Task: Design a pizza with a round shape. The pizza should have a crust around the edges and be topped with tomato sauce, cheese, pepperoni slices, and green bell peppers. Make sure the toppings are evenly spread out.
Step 320:
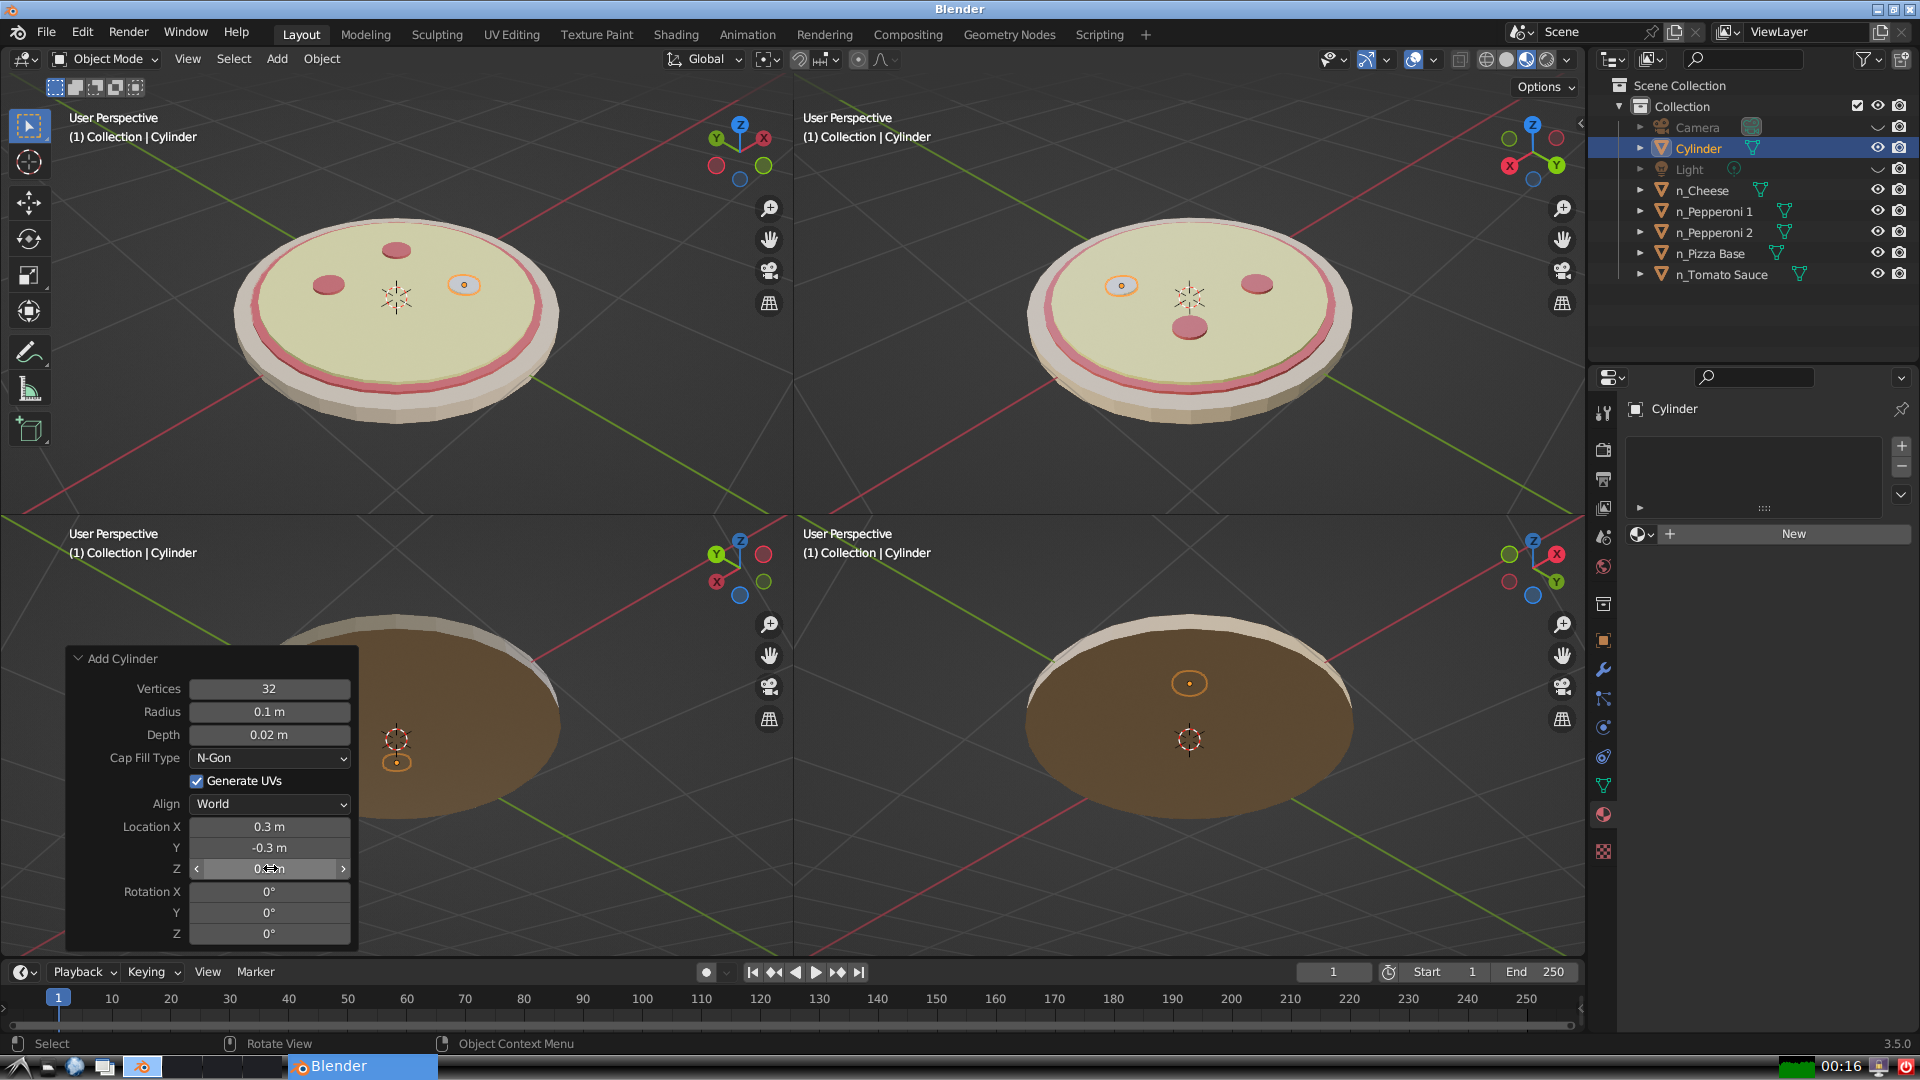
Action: {"mouse_move": [960, 540]}